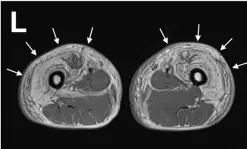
(L) Diffuse bright appearance (white arrows) of the bilateral quadriceps muscles detected with muscle MRI (T1-weighted sequence).
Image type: radiology (mri)